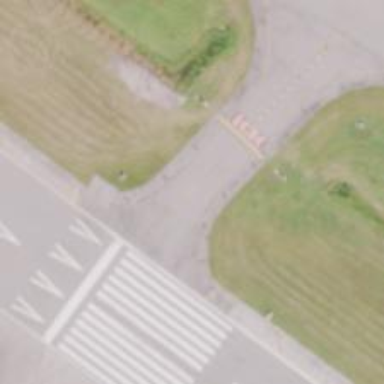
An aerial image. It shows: Asphalt taxiway in the airport.